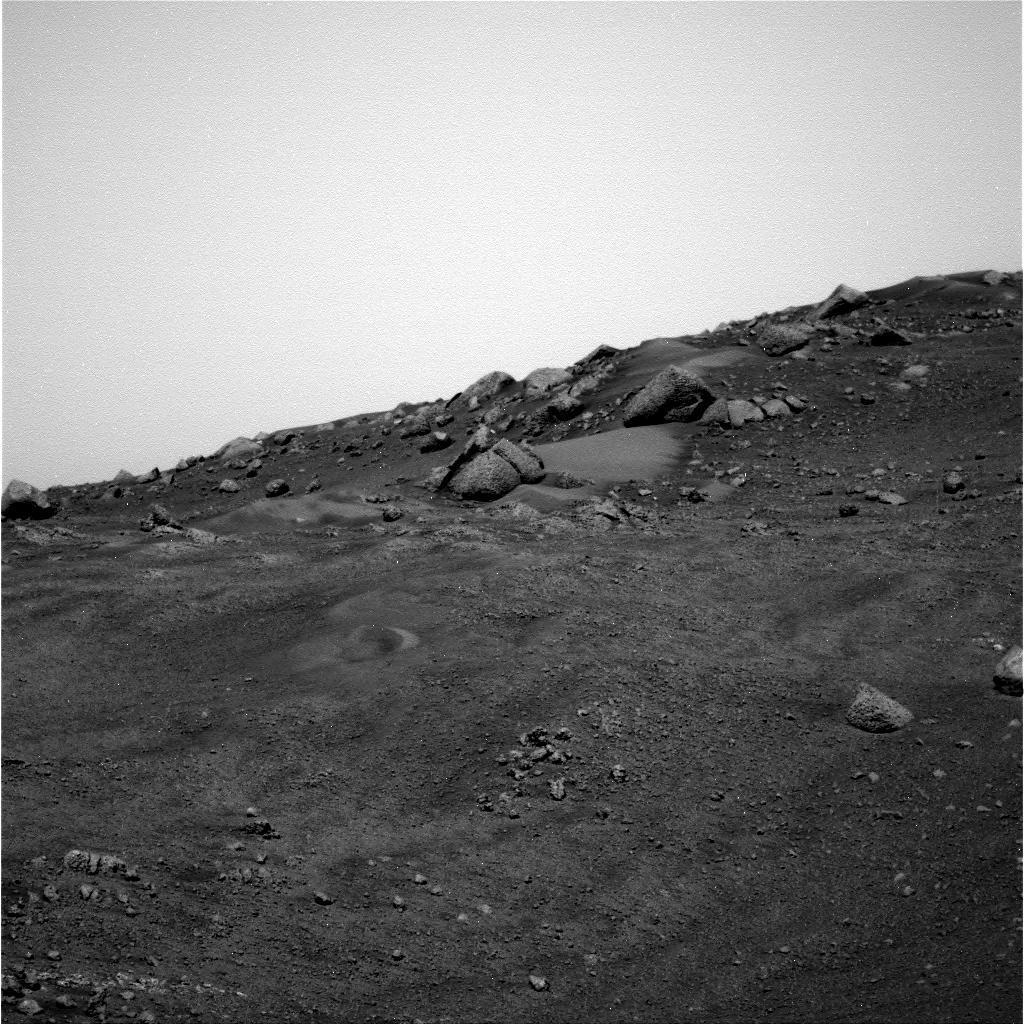
Terrain classes present: Bedrock, Gravel / Sand / Soil, Rock, Shadow, Sky / Distant Mountains